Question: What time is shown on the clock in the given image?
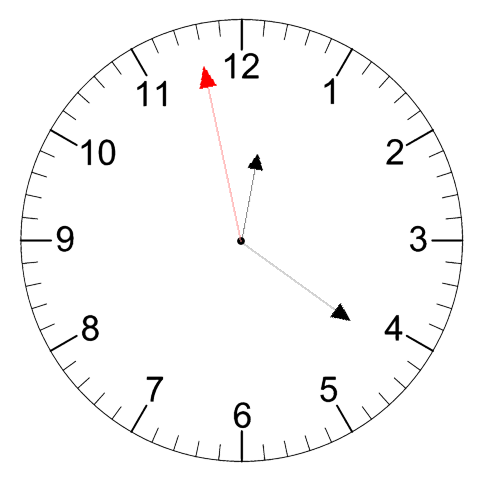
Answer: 12:20:58